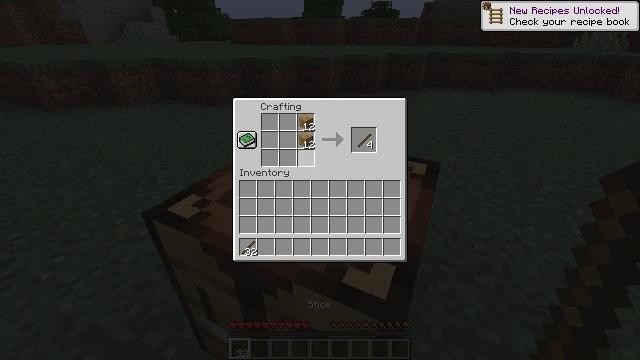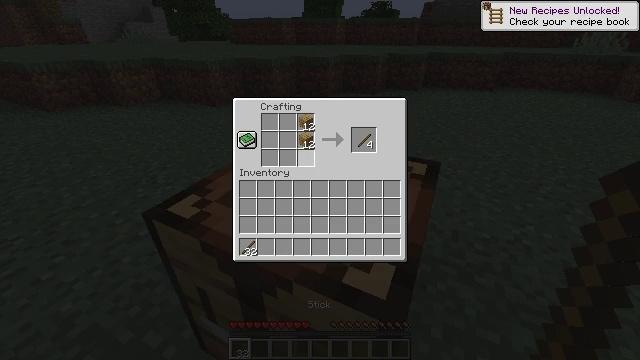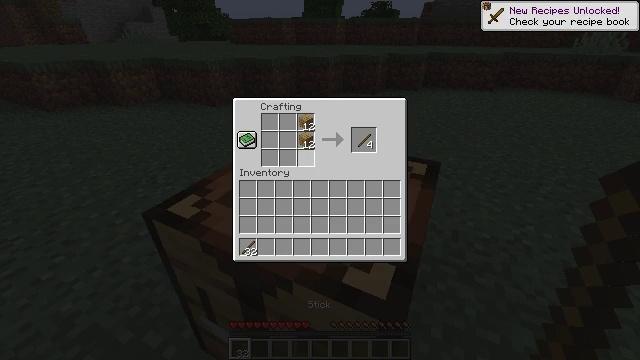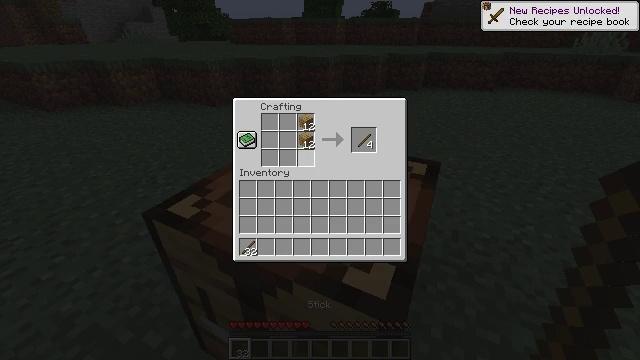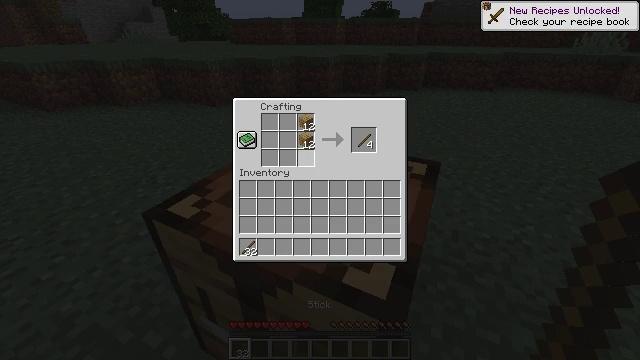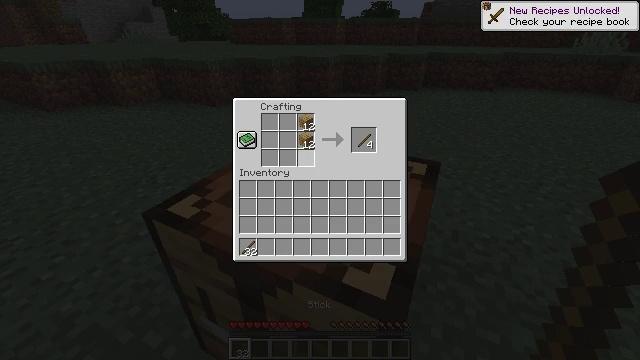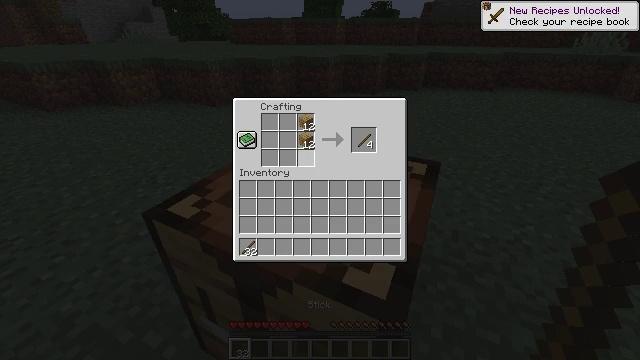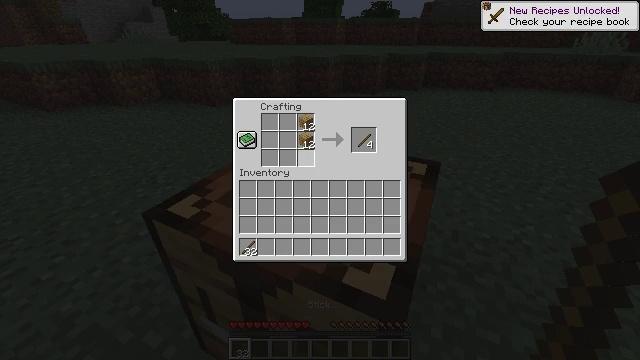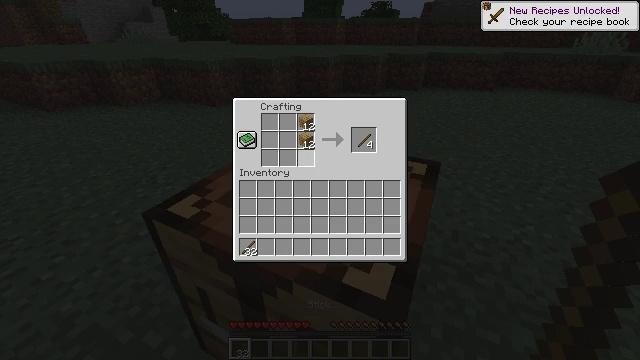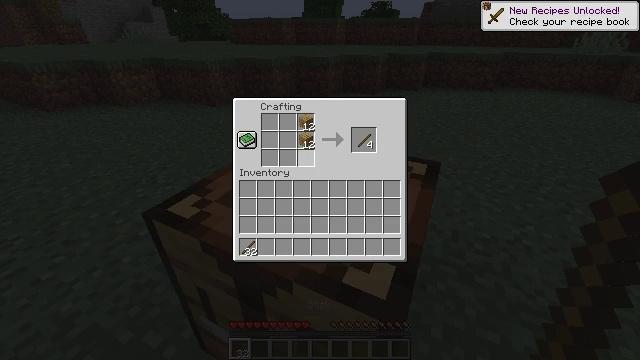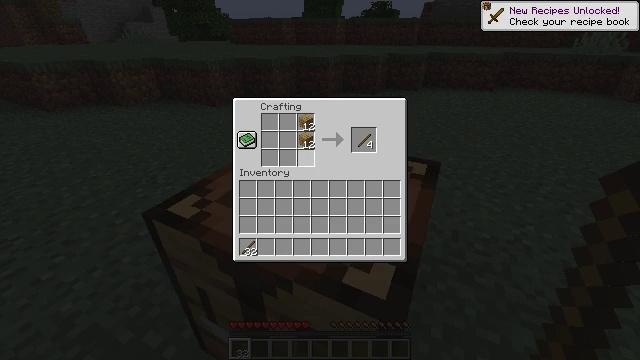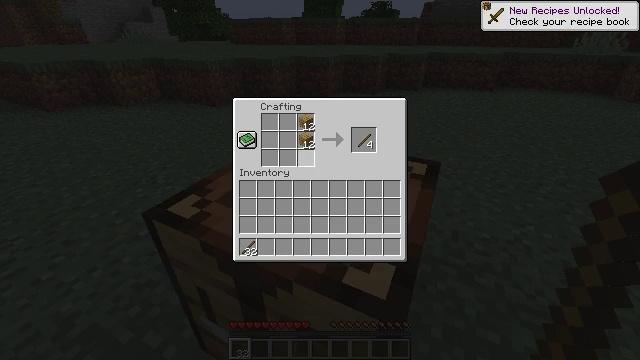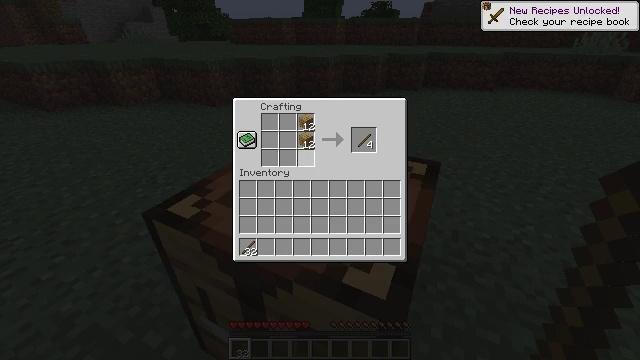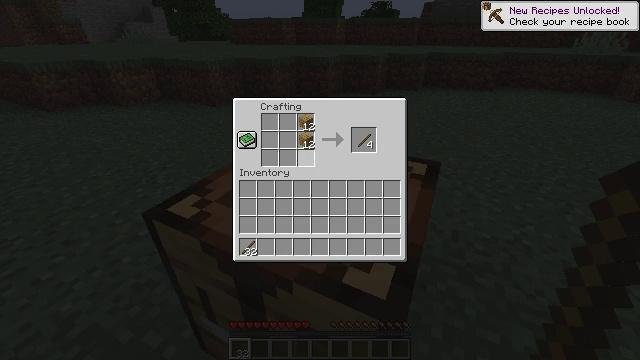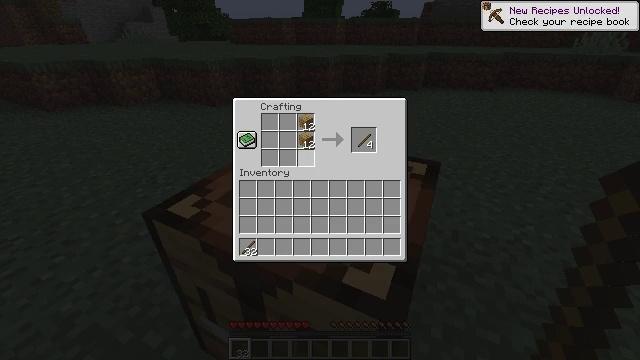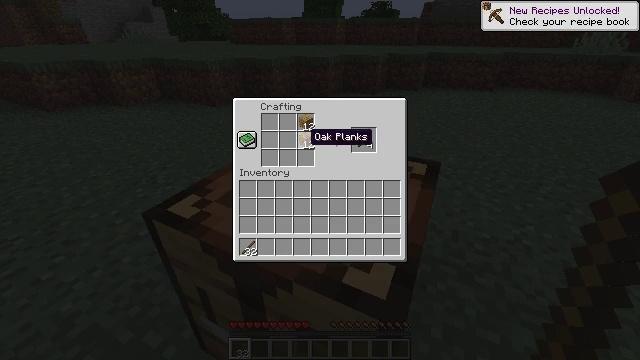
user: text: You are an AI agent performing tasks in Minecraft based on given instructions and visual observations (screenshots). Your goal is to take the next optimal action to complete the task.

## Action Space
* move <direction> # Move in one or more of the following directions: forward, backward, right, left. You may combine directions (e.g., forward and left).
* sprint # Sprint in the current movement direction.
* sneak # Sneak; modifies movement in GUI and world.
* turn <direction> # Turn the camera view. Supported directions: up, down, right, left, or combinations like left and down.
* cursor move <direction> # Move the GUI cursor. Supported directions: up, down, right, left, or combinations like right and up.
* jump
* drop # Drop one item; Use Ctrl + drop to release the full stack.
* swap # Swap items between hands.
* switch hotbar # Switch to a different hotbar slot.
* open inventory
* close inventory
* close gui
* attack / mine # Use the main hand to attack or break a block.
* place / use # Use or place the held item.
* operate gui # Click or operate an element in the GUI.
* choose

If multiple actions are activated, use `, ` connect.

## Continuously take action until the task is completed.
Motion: motion action
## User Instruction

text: Create a wooden pickaxe.
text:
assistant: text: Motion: no_op
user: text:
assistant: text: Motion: no_op
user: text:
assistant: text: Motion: no_op
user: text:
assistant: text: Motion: no_op
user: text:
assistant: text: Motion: no_op
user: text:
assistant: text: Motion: no_op
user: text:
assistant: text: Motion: no_op
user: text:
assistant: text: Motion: no_op
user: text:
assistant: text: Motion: no_op
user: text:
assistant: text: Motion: no_op
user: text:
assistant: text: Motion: no_op
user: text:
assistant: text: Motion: no_op
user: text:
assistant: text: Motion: no_op
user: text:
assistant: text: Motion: no_op
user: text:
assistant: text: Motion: no_op
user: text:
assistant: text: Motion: no_op
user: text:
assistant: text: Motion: no_op
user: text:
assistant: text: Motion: no_op
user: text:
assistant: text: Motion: no_op
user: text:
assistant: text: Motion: no_op
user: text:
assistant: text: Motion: cursor move up
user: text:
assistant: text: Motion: no_op
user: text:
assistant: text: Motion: no_op
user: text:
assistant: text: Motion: no_op
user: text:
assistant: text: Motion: no_op
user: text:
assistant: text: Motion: no_op
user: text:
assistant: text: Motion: operate gui
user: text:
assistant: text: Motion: operate gui
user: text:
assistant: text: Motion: operate gui
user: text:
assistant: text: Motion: no_op